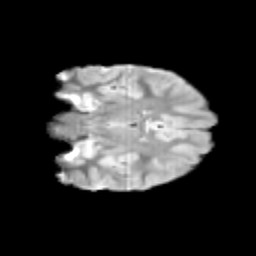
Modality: T2w
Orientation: coronal
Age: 9
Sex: female
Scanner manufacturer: siemens
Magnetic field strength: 3 T
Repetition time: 3.8 s
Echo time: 0.07 s